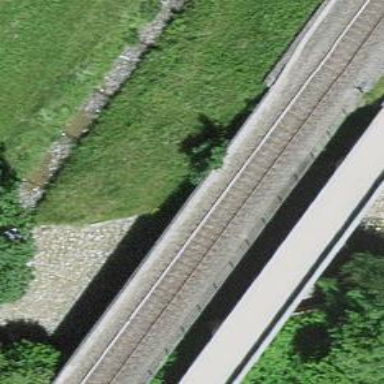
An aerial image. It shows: Single railway track with electrified contact line.